Current action and preconditions to check: trajectory_clear

Your task: For each precondition in the list above, predict whether it will hold at this action.

Consider the current scene as observed from the mobile robot's camera, and analyze the predicted future states of all dynamic agents (e.g., people, animals, vehicles, or any moving entities) within the NEXT SECOND.

IMPORTANT: Only answer "very likely" if you are absolutely certain—based on strong, clear evidence—that a dynamic agent will violate the precondition in the predicted future state. Do NOT answer "very likely" for unlikely, ambiguous, or low-probability risks.

Ask yourself for each precondition: Is there a high probability, with clear and convincing evidence, that the predicted future states of any dynamic agent will interfere with the predicted future state of the currently executing action within the NEXT SECOND, causing that precondition to fail?

Assess the risk level based on these predictions. Use "likely" or "very likely" if motions create a clear risk of interference.

Use "neutral" or "improbable" if agents are nearby but their predicted paths are clearly diverging or non-conflicting.

Failure Risk Categories: "very improbable", "improbable", "neutral", "likely", "very likely"

Answer Format: Output ONLY the probability_of_failure value from these categories: "very improbable", "improbable", "neutral", "likely", "very likely"

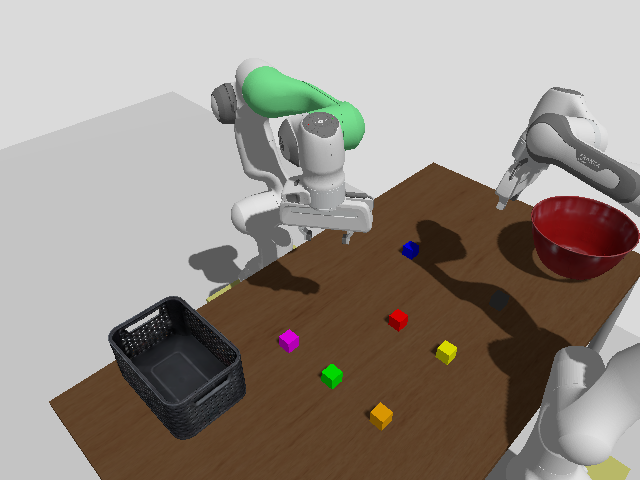

Answer: very improbable